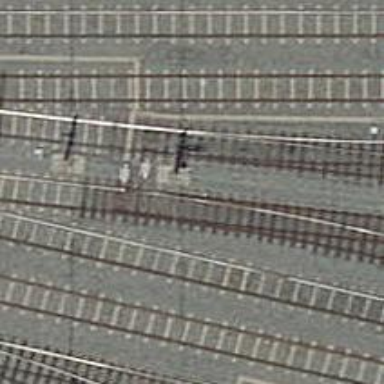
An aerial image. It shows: Railway switch.